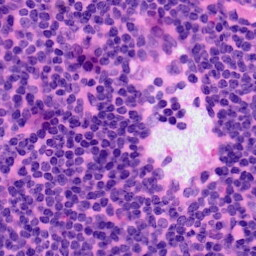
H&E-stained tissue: LymphNode